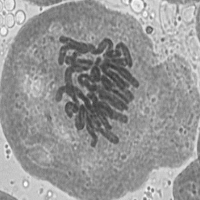
Label: anaphase